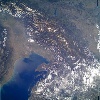
Label: land